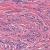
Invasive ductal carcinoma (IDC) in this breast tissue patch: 1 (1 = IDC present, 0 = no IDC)